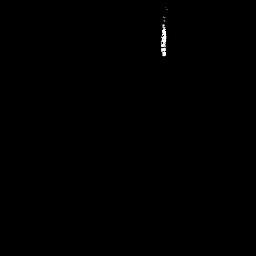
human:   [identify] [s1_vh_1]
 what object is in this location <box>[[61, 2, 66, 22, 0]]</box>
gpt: <ref>1 medium ship at the top</ref>